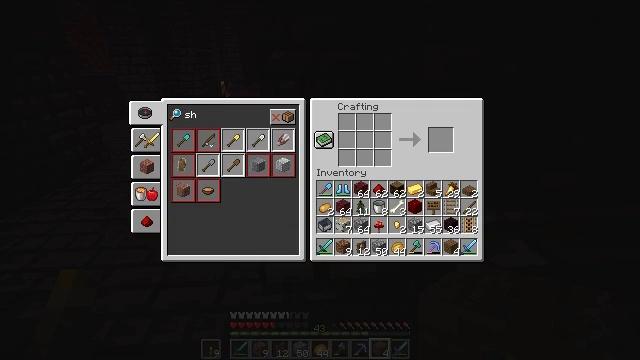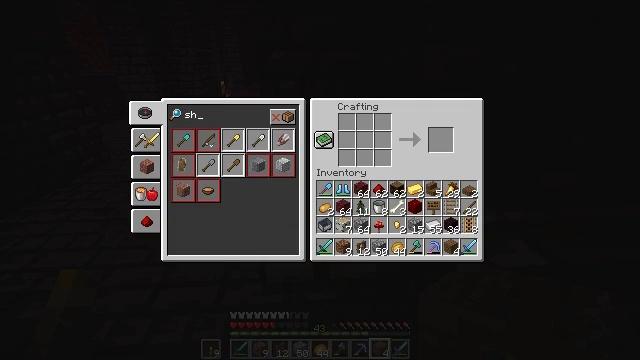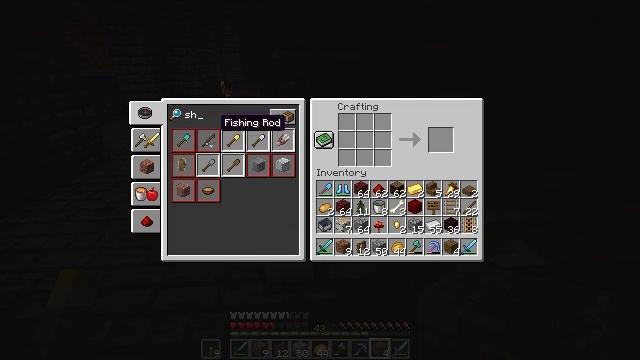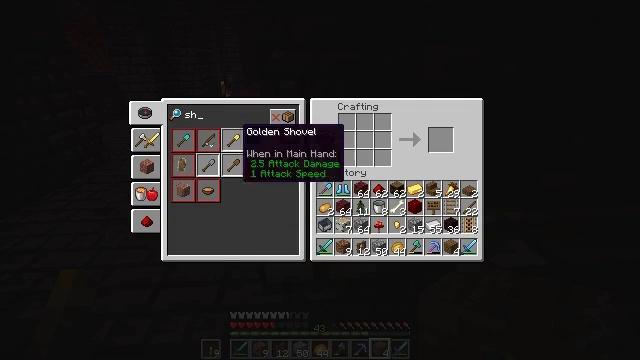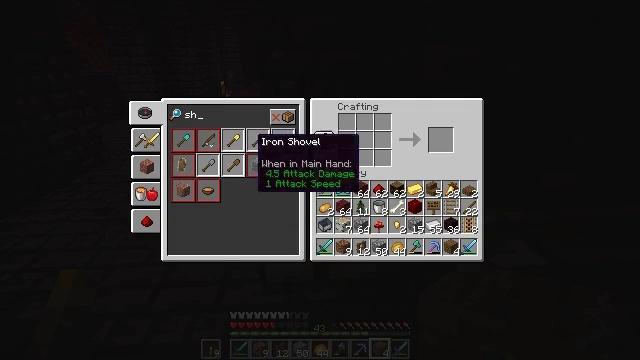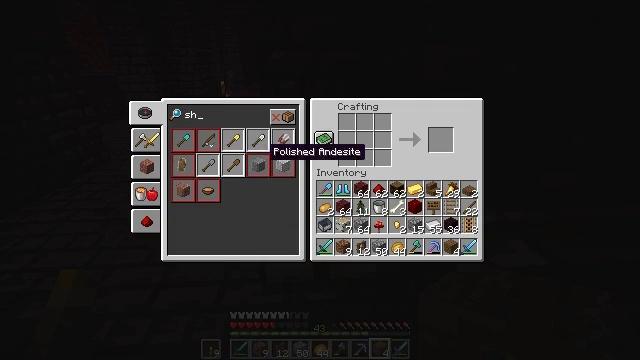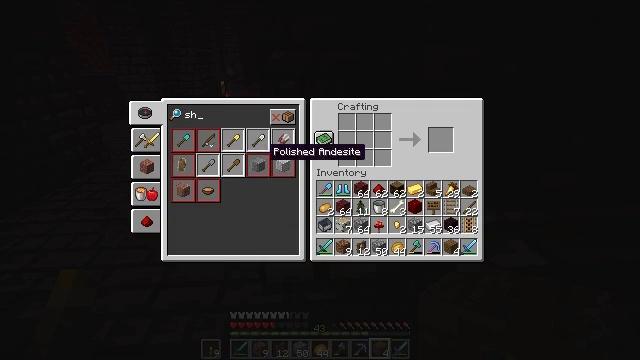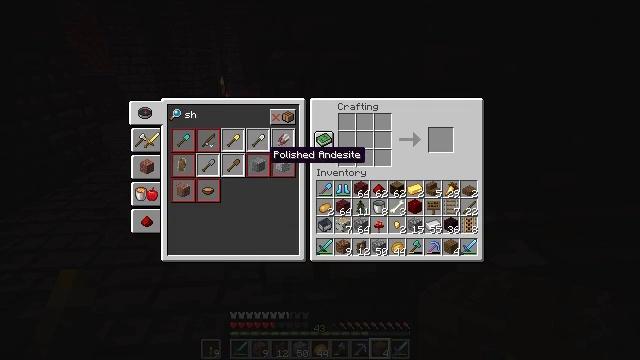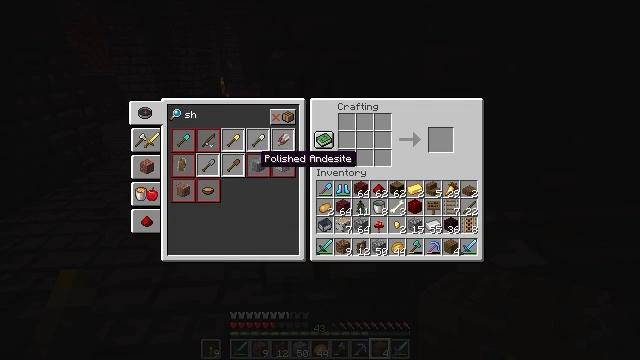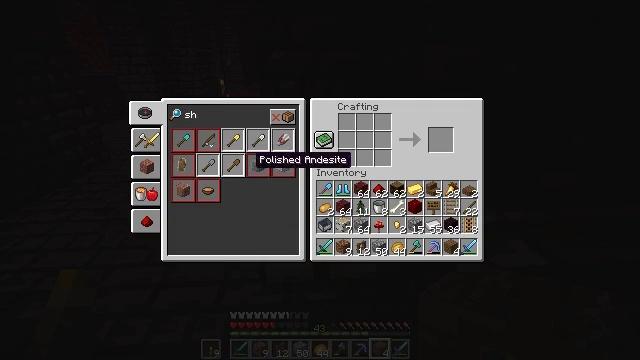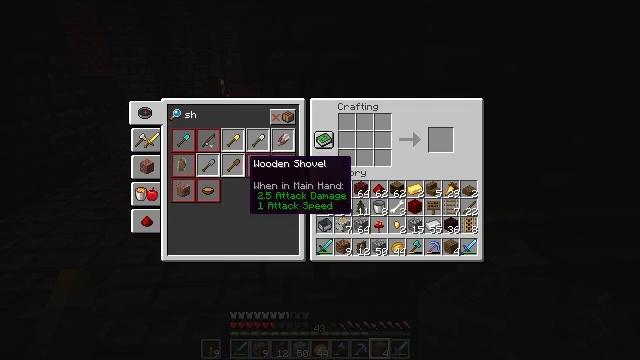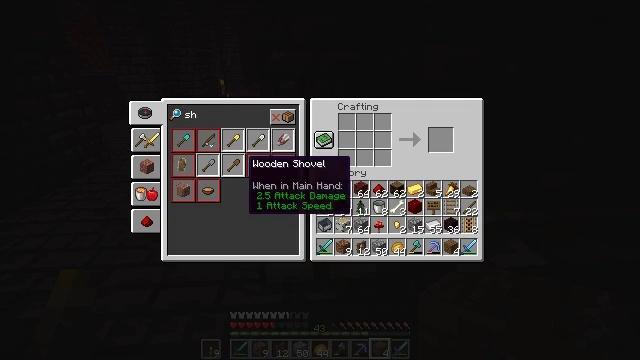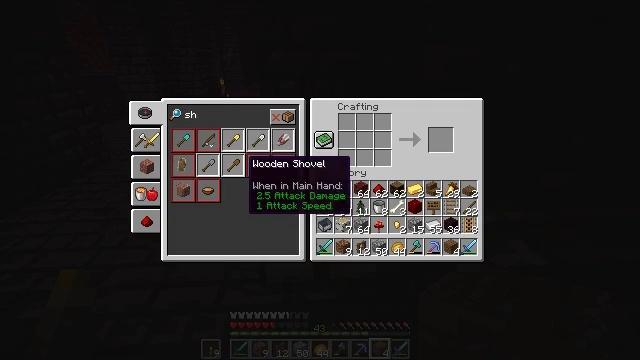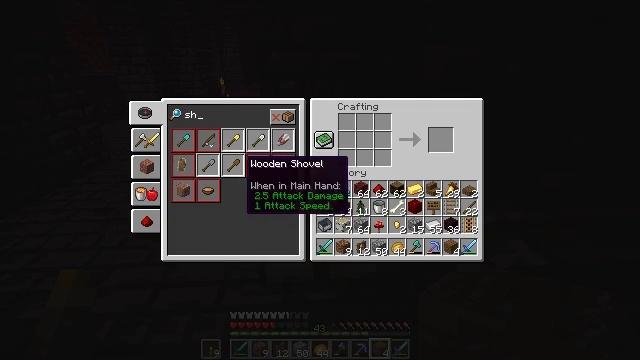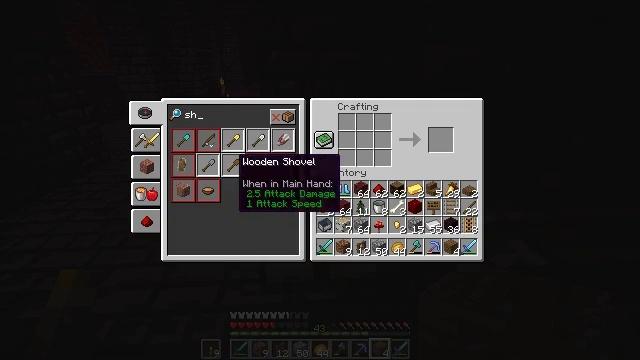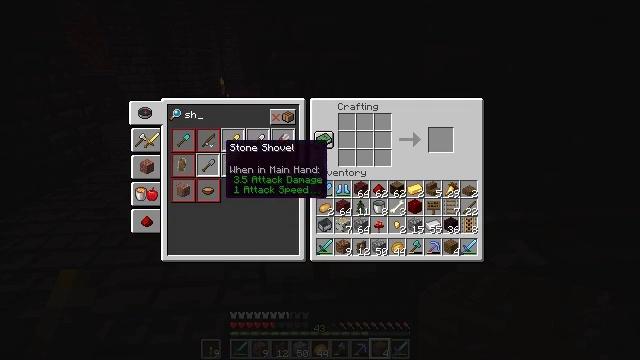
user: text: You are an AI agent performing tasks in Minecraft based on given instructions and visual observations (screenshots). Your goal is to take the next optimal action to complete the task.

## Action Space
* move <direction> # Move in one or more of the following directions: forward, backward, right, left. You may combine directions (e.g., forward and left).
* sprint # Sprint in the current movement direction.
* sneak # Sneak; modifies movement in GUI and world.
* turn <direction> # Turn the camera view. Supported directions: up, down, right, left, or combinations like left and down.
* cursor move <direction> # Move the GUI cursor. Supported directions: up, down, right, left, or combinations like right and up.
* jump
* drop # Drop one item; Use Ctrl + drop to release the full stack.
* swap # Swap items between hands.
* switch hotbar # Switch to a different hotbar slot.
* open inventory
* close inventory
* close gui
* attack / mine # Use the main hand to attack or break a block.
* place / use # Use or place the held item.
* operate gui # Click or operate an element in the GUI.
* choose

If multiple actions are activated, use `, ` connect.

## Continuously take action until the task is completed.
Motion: motion action
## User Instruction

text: Remove a crimson fungus from the inventory.
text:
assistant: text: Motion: no_op
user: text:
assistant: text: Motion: cursor move right
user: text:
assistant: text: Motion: cursor move right and down
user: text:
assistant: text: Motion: cursor move right and down
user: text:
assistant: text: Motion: cursor move right and down
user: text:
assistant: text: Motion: no_op
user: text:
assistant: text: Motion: no_op
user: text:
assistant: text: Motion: cursor move left
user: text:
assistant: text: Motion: no_op
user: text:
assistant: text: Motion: no_op
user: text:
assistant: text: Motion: no_op
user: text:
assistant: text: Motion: no_op
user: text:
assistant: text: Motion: no_op
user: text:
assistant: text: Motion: cursor move left
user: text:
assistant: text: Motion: cursor move left and up
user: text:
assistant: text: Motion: cursor move left and up
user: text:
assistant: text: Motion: cursor move up
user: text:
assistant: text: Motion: no_op
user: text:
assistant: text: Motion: no_op
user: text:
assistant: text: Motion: no_op
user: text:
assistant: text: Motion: no_op
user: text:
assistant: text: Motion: no_op
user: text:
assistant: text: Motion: no_op
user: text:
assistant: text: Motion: no_op
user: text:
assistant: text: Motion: no_op
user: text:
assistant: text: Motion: cursor move right
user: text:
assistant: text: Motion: cursor move right and down
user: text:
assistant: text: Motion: cursor move right and down
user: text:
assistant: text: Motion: cursor move right and down
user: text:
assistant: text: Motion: cursor move right and down